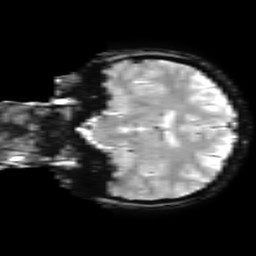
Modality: T2starw
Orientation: coronal
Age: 42
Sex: female
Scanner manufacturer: ge
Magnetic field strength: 3 T
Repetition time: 0.65 s
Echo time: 0.02 s